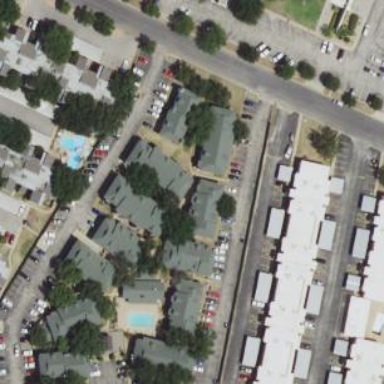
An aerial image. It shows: Residential area with apartments.